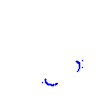
Particle: proton